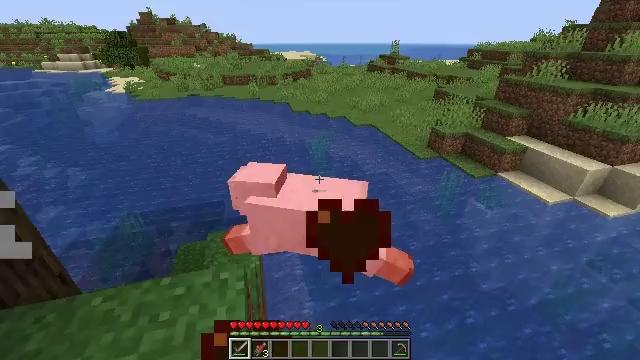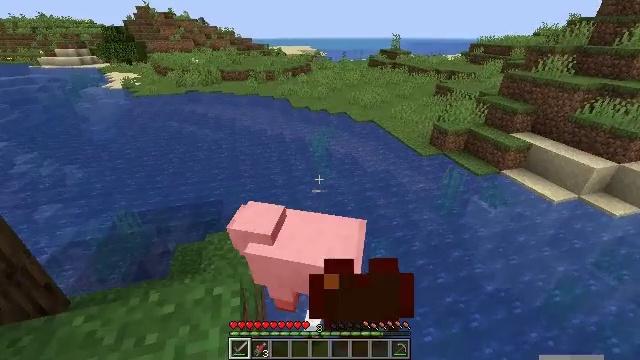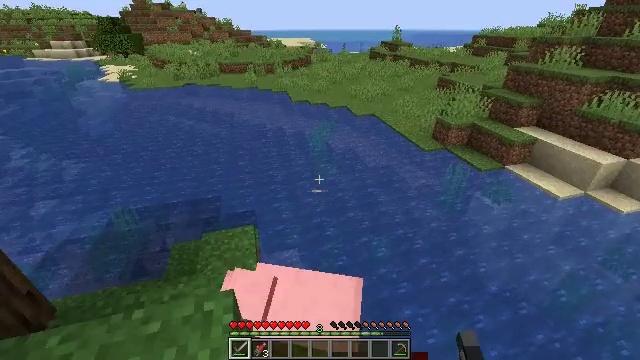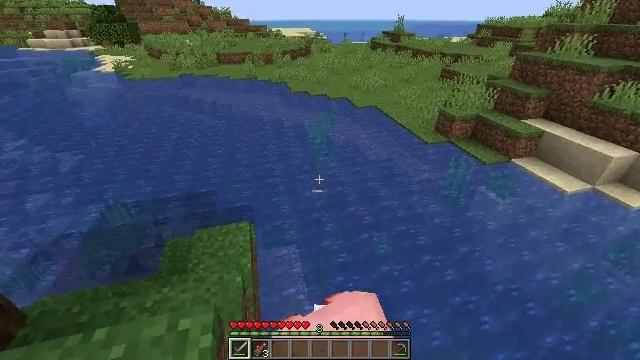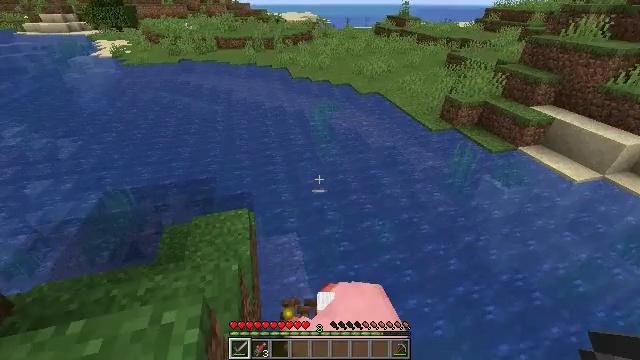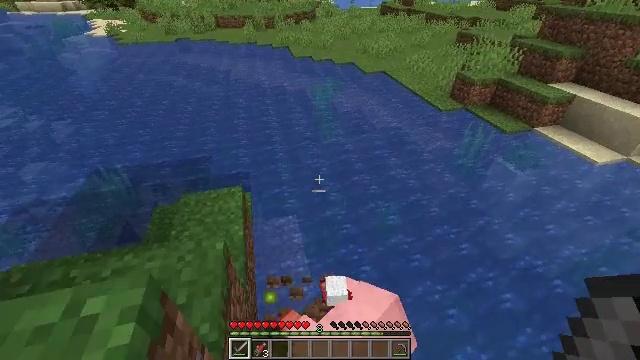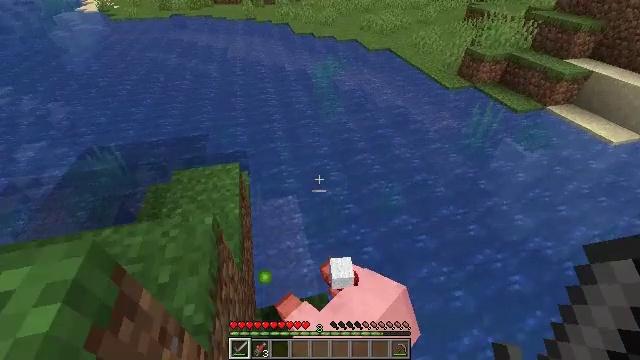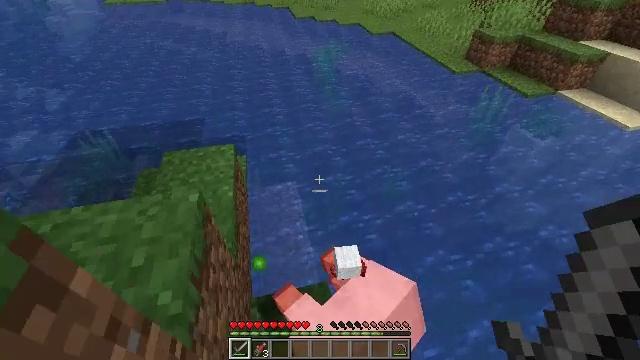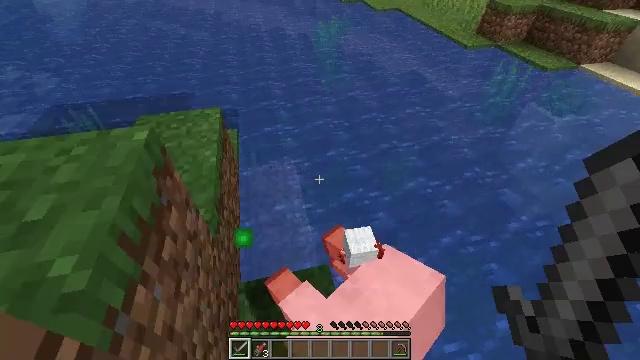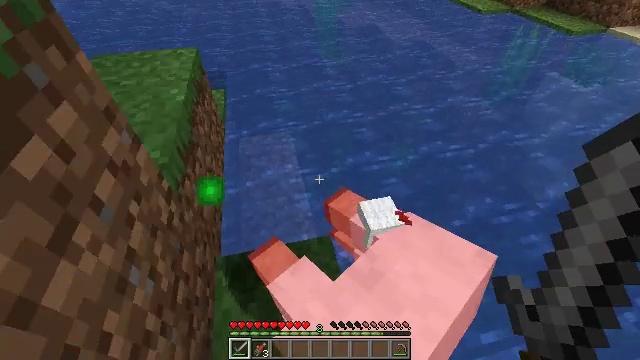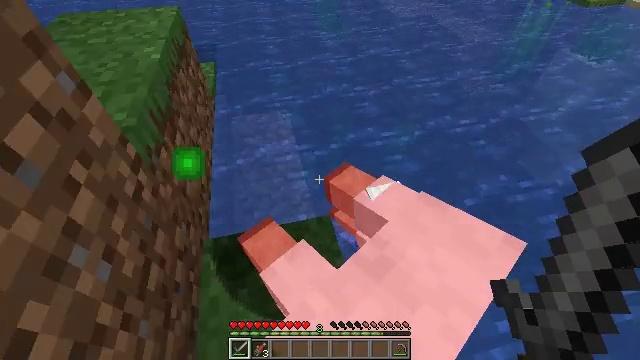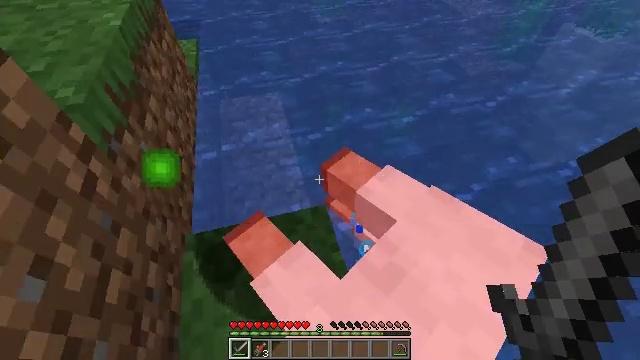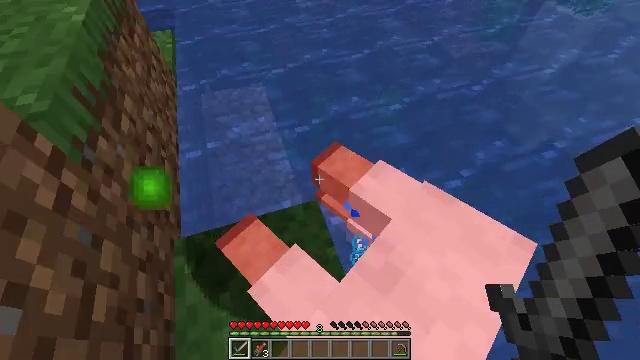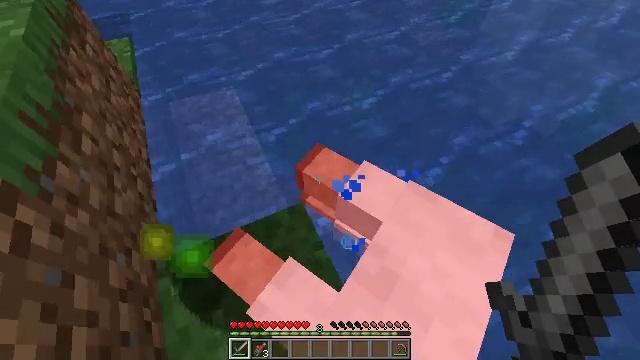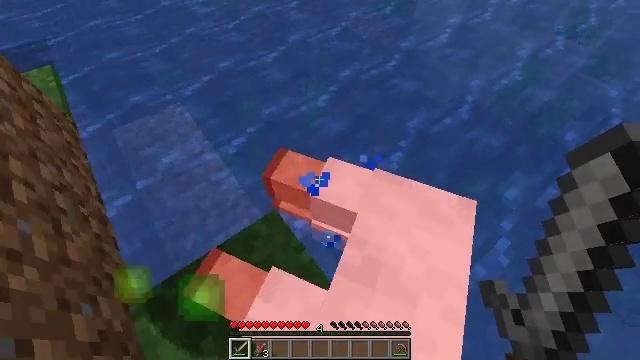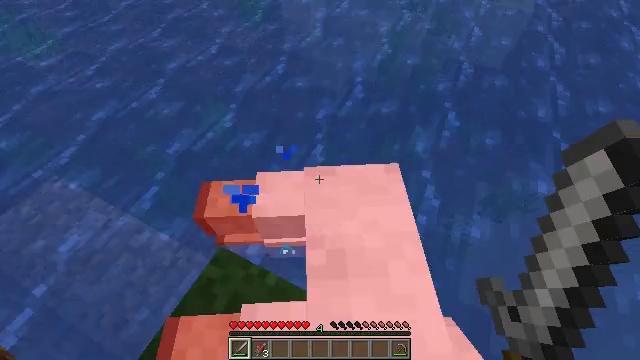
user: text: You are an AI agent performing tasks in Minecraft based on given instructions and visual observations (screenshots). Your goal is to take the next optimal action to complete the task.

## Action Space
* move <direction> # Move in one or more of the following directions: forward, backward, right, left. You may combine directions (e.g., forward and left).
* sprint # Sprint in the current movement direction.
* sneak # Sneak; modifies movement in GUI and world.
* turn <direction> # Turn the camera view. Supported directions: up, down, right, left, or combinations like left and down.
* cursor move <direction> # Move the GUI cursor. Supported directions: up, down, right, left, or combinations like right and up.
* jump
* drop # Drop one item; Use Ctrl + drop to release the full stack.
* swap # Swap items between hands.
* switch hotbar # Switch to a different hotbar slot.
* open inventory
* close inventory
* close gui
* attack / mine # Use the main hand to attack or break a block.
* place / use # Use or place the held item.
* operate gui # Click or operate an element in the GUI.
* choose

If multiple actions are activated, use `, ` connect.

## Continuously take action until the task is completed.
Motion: motion action
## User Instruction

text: Fish and kill the salmon.
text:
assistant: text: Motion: move forward, turn down
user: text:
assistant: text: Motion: move forward, turn down
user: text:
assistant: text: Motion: move forward, turn down
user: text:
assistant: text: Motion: move forward, turn down
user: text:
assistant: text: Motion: move forward, turn down
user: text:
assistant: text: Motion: move forward, turn down
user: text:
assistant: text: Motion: turn down
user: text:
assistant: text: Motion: turn down
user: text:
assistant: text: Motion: turn down
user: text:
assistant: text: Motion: turn down
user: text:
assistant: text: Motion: turn right and down
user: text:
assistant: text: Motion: turn right and down
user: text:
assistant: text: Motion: turn right
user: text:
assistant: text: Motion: turn right
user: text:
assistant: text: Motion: turn right and up
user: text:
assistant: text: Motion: turn right and up
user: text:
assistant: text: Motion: turn right and up
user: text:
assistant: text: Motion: turn right and up
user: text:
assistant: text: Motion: turn right and up
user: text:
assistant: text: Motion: move forward
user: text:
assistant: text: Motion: move forward
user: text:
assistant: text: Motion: move forward
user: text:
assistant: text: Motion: move forward
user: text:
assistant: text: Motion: move forward and move left
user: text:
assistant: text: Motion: move forward and move left
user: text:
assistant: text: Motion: move forward and move left
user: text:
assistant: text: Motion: move forward and move left
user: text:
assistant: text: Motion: move forward and move left
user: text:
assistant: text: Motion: move forward and move left
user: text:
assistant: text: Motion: move forward